Question:
How are they connected in any way?
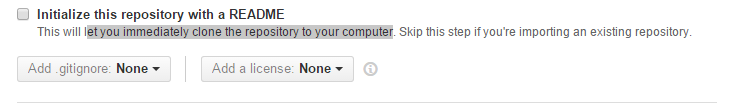
Answer: git can perfectly clone an empty repository.
But in that case, you end-up with a repo with , which can be unsettling for Git beginners.
That also means that, when you create your own commit in that empty cloned repo, you need to setup the <URL> on the first push, with a 'git push -u origin master'.
Again, a bit of a hassle when you discover Git.
See "<URL>"
Hence the recommendation for creating at least one file, meaning at least one commit in a 'master' branch.
Plus, the cloned repo now has a local 'master' branch with its upstream branch : when new commits are done locally, a simple 'git push' is enough to send them to the GitHub repo.
Those two points (local repo with a 'master' branch, with a remote tracking branch 'origin/master') make for an easier experience.
If you are importing an existing repo, on the other hand, you would want an empty repo to begin with.